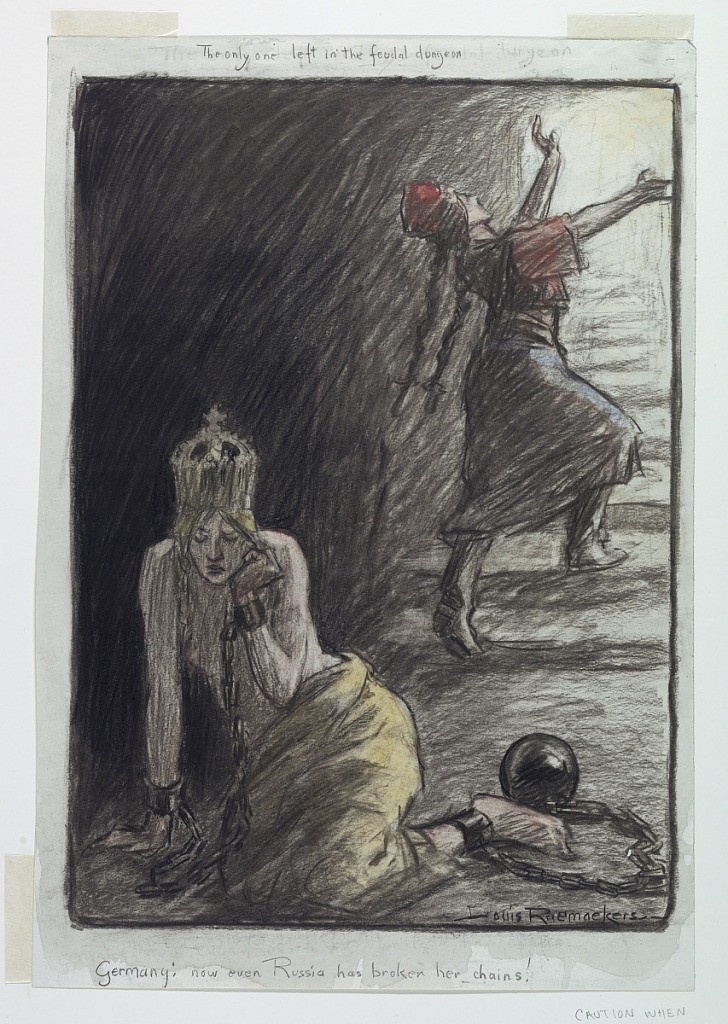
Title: The Only One Left in the Feudal Dungeon - Germany: Now Even Russia Has Broken Her Chains!
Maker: Louis Raemaekers, Dutch (active in England), 1869 - 1956
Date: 1917
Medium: Charcoal, pastel on paper
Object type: Drawing
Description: A chained figure, wearing a crown, is seen seated in a dungeon, while a Russian peasant mounts a stairway from which light penetrates to the rear.